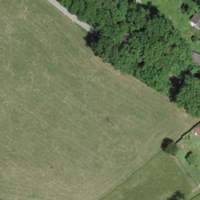
EUNIS habitat code: 52
Species observed at this site:
Mercurialis perennis
Tussilago farfara